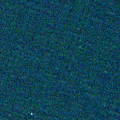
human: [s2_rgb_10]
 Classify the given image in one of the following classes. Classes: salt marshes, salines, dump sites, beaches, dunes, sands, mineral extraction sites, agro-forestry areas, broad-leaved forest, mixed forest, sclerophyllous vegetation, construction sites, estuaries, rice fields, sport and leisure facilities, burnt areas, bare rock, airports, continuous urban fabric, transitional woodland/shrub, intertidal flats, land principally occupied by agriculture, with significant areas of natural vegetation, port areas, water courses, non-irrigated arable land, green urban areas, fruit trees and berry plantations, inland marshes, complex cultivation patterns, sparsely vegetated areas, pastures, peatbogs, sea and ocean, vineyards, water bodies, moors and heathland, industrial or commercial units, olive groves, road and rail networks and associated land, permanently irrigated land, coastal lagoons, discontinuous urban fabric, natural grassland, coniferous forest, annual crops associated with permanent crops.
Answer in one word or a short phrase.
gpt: sea and ocean